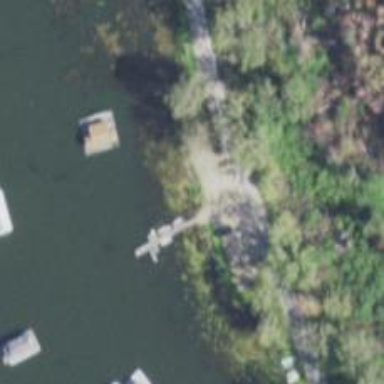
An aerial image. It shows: Man-made pier.